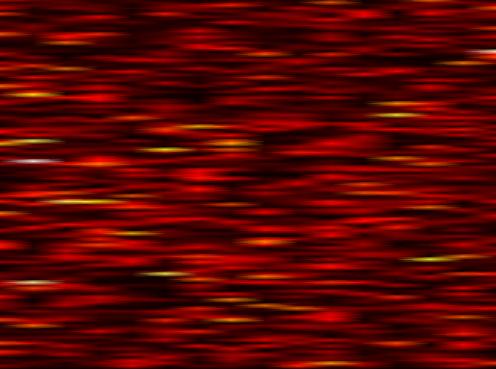
Label: OFDM